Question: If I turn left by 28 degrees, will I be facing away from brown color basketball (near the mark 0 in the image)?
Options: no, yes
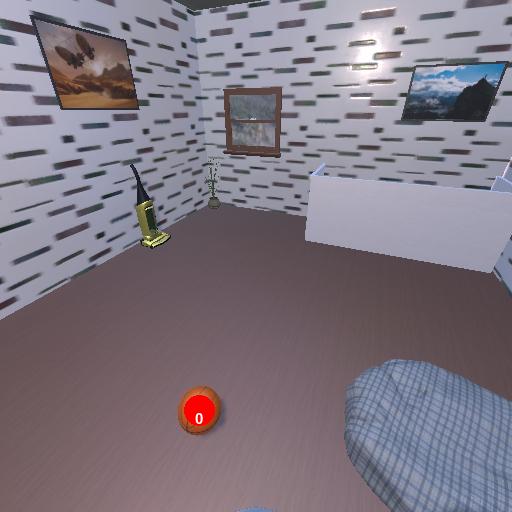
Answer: no